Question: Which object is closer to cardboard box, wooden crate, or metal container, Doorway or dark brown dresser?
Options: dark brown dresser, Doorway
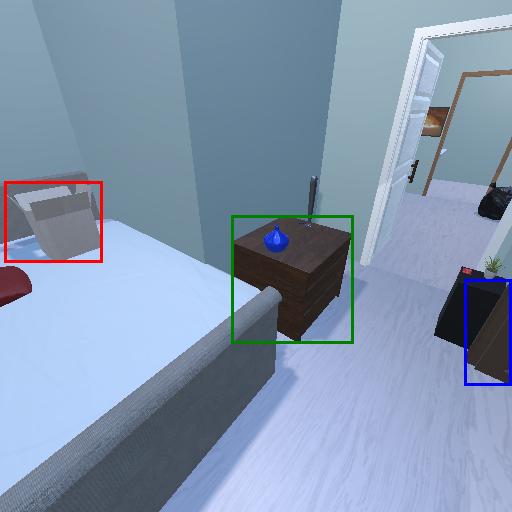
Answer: dark brown dresser